Question: I am trying to add an entry through core data and I am running into an error here:
PastTickets is my managed object
However when I do line two here it crashes:
'''
PastTickets *newTicket;
newTicket = (PastTickets *)[NSEntityDescription insertNewObjectForEntityForName:@"PastTickets" inManagedObjectContext:_managedObjectContext];
'''
This is my crash error
'''
+entityForName: nil is not a legal NSManagedObjectContext parameter searching for entity name 'PastTickets''
'''
it looks ok in the model:
THank you in advance

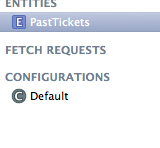
Answer: The error doesn't complain about the entity name-- it's telling you that '_managedObjectContext' is nil, and that you're not allowed to pass nil for that argument. You're reaching this line in your code without first creating the managed object context. You need to rearrange things so that the context exists before you start inserting new managed objects.